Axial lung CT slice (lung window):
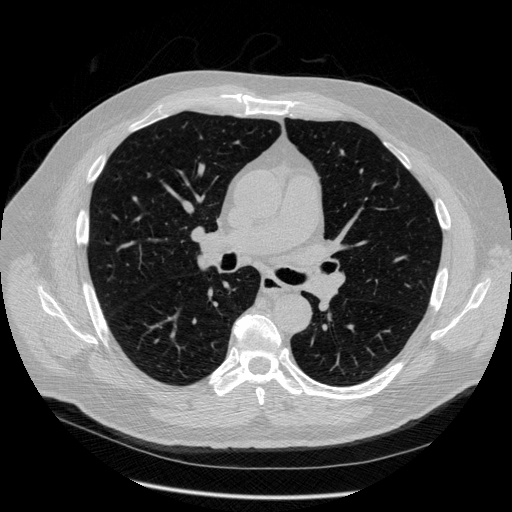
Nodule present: no